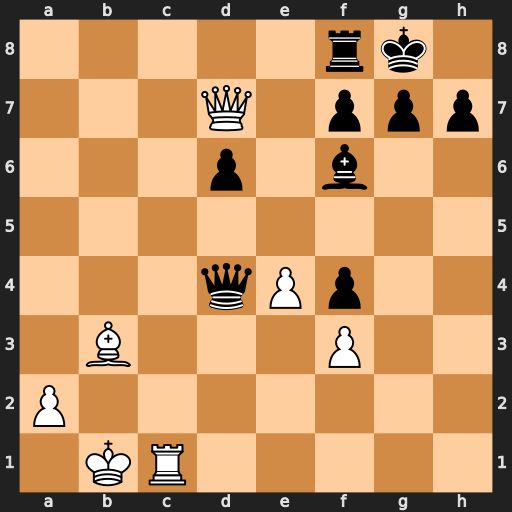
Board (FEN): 5rk1/3Q1ppp/3p1b2/8/3qPp2/1B3P2/P7/1KR5
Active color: w
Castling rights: -
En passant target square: -
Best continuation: Qxf7+ Rxf7 Rc8+ Bd8 Rxd8#